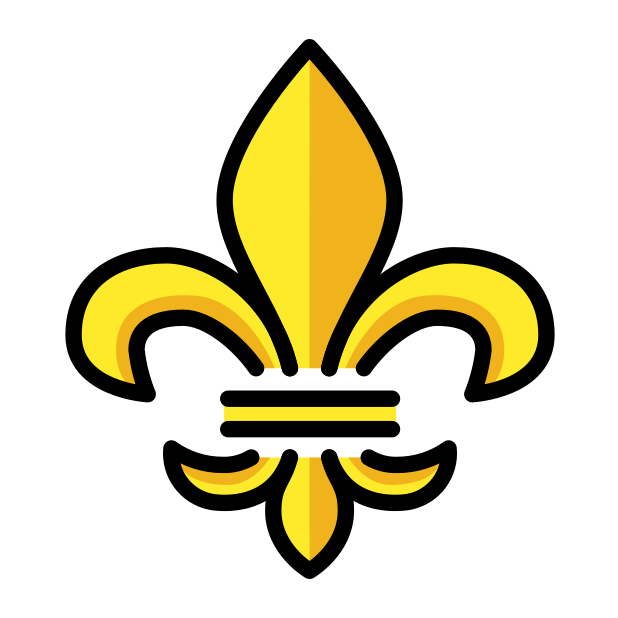
fleur-de-lis